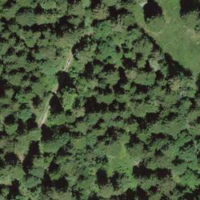
EUNIS habitat code: 43
Species observed at this site:
Cardamine pratensis
Petasites albus